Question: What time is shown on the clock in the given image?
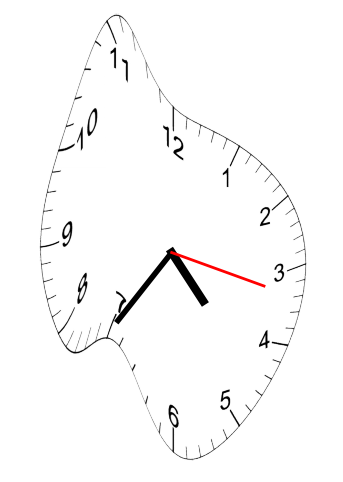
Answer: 04:35:17